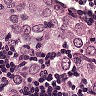
Metastatic tissue present: yes